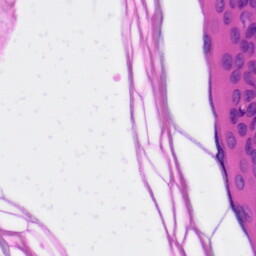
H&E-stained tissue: Skin